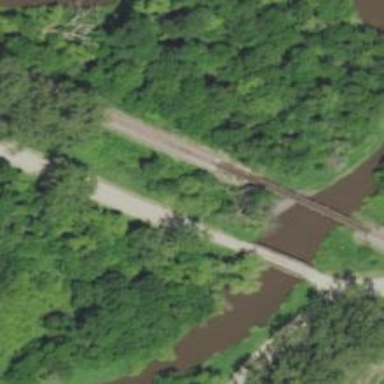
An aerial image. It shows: Bridge over railway line.